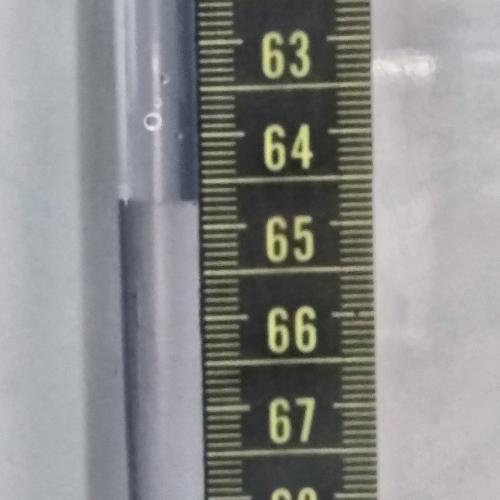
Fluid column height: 64.7 cm